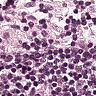
Metastatic tissue present: no